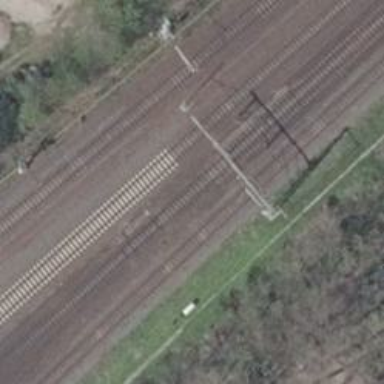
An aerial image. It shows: Railway switch with the turnout on the left side.